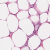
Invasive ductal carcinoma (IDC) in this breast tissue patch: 0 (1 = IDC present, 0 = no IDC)